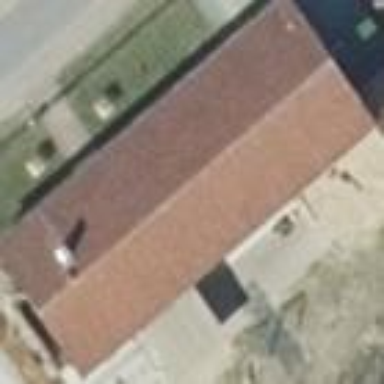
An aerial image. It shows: Kindergarten building.